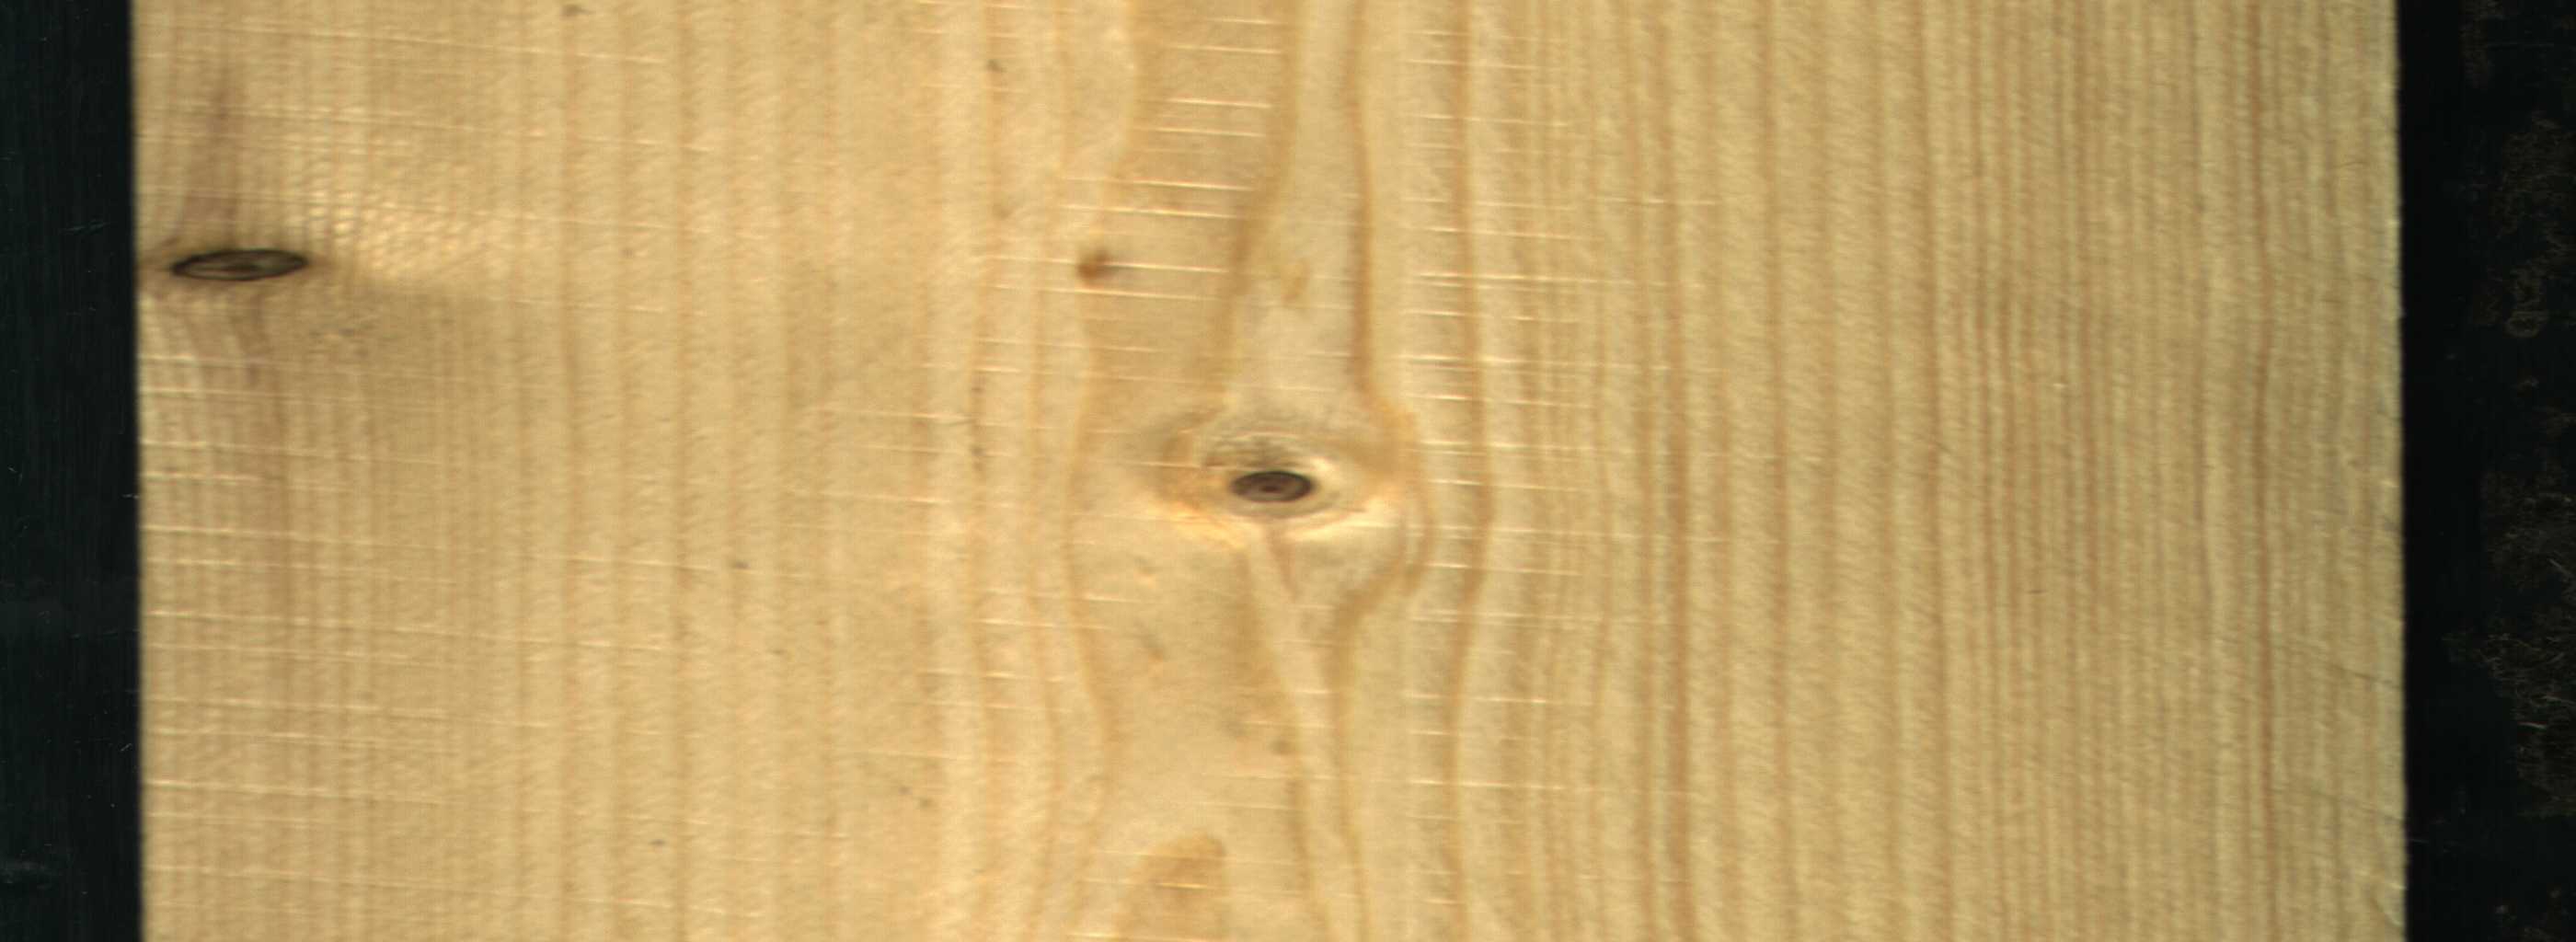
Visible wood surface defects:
Dead_Knot
Live_Knot